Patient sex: M
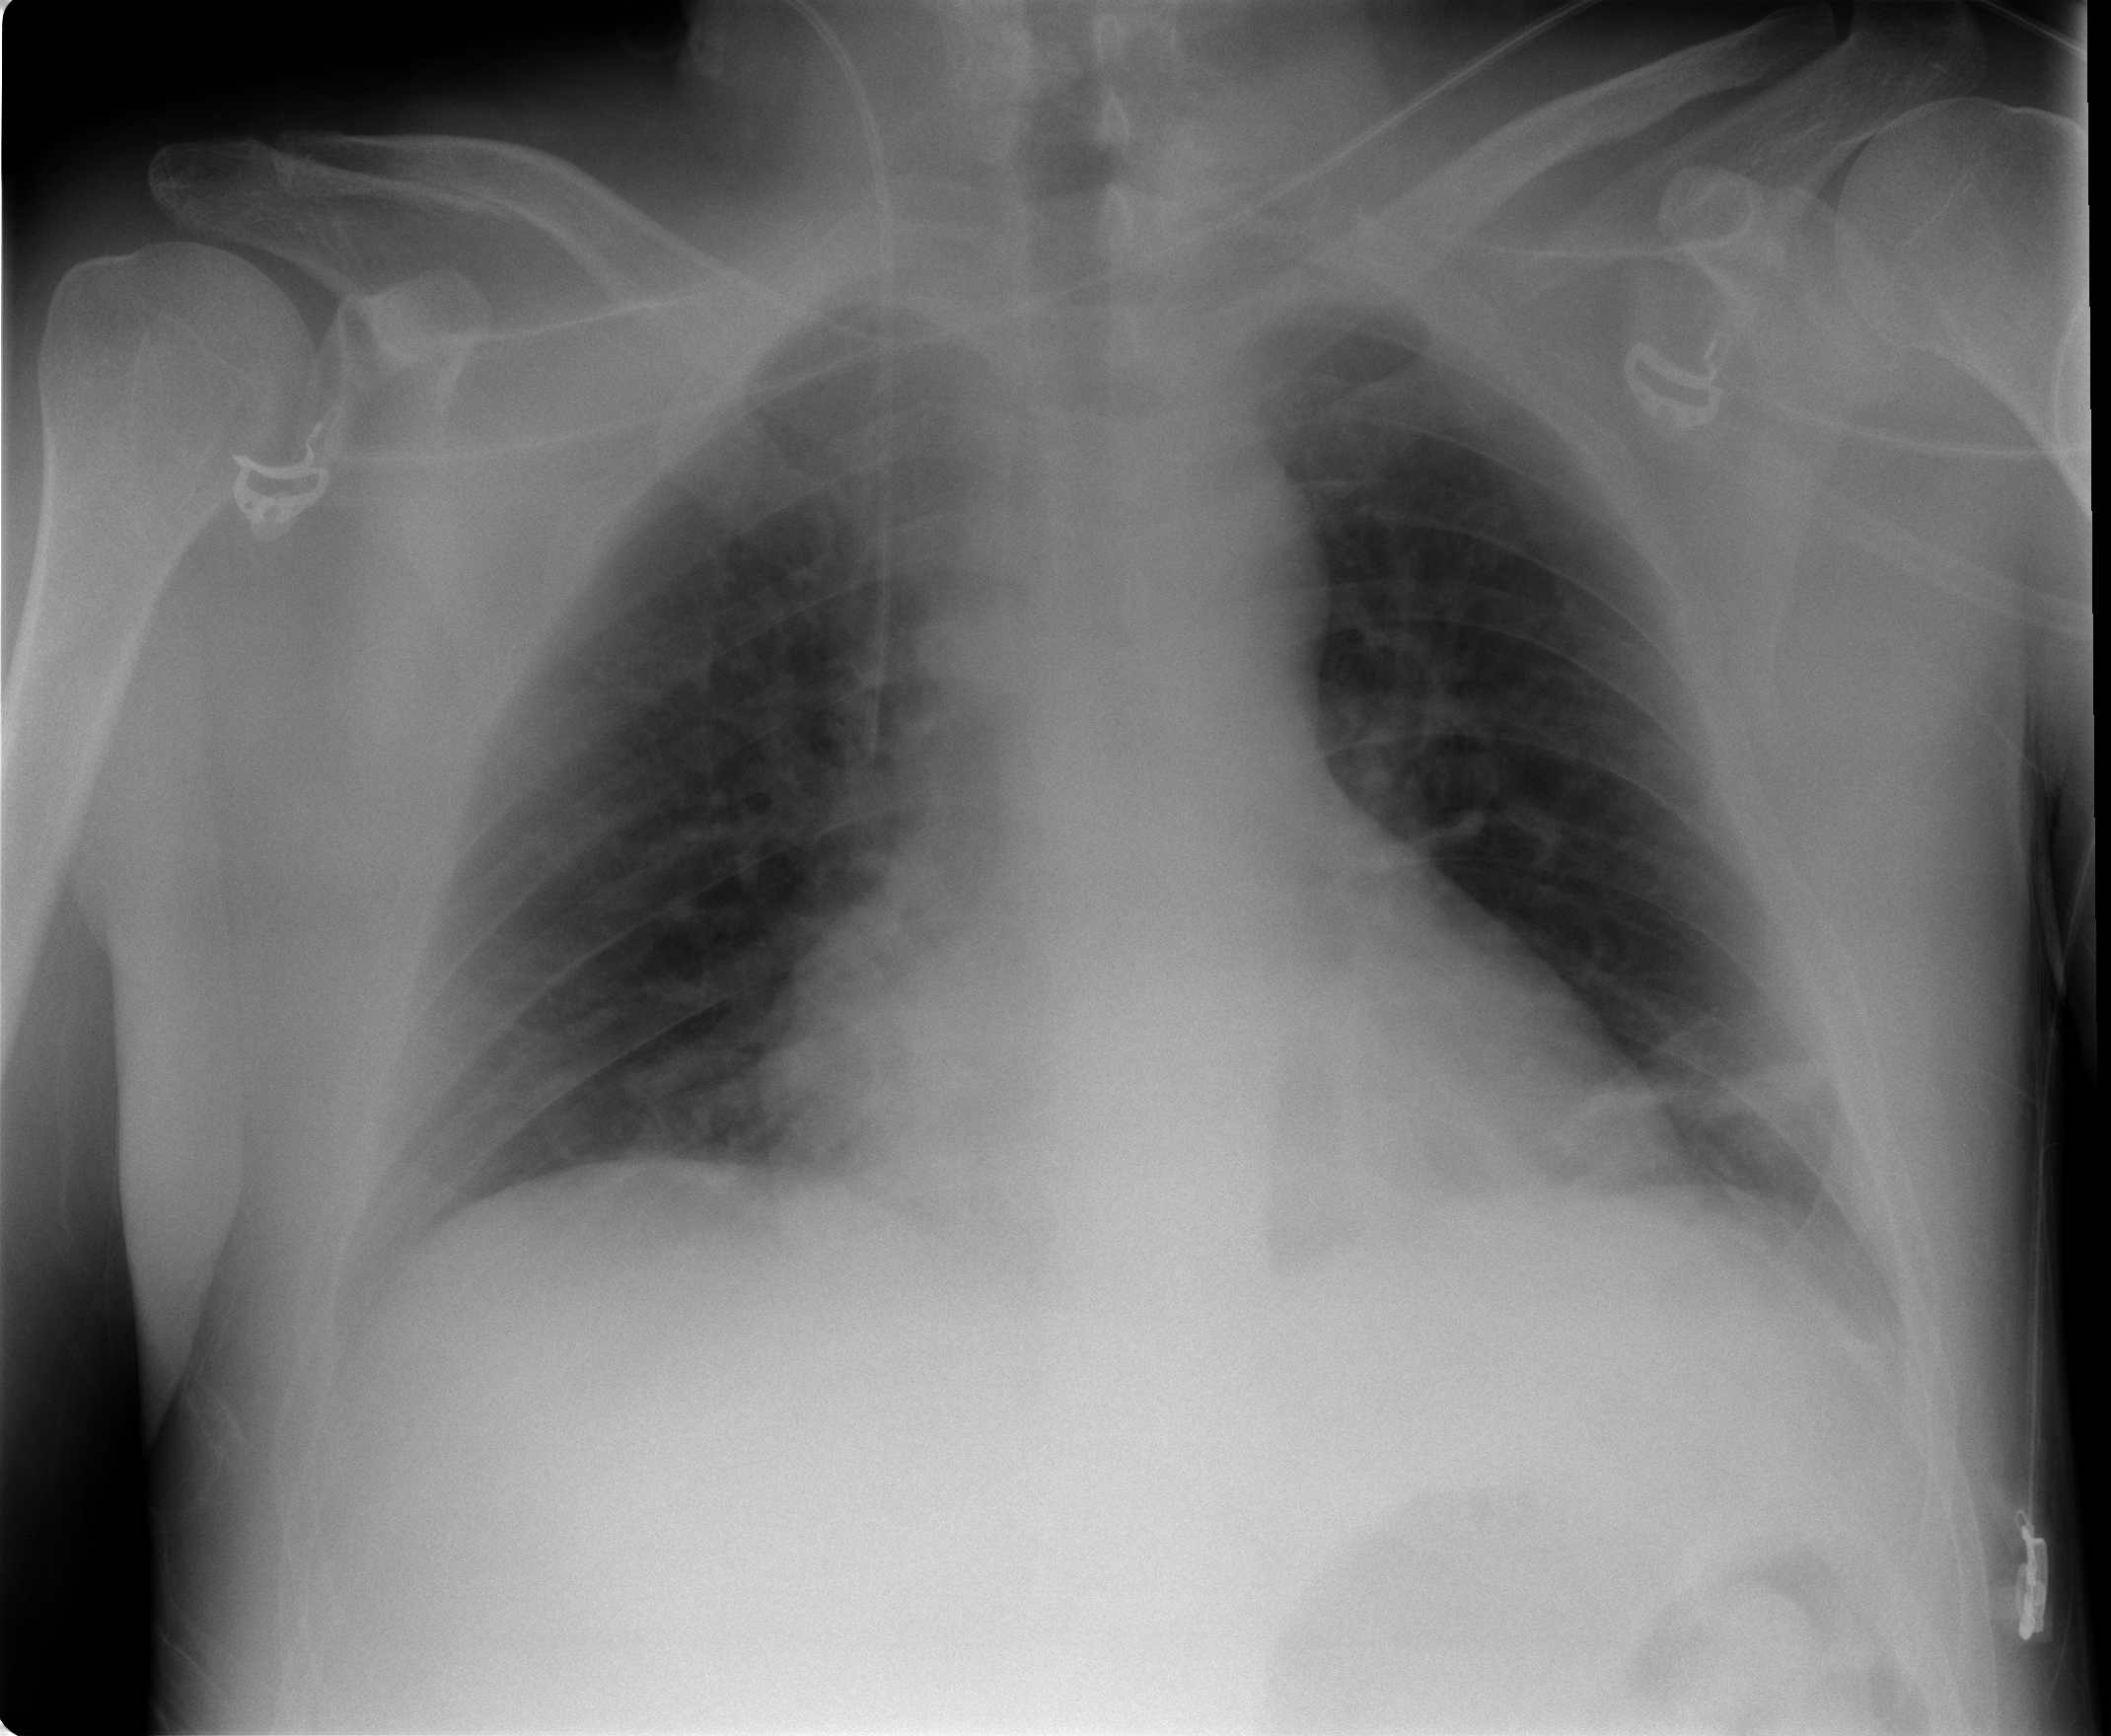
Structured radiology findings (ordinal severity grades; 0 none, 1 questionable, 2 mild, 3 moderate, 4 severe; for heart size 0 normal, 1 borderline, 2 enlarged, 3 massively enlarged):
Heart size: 1
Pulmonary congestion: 0
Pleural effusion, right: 0
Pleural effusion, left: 0
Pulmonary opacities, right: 0
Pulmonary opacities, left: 0
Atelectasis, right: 0
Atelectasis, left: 2